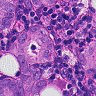
Metastatic tissue present: yes